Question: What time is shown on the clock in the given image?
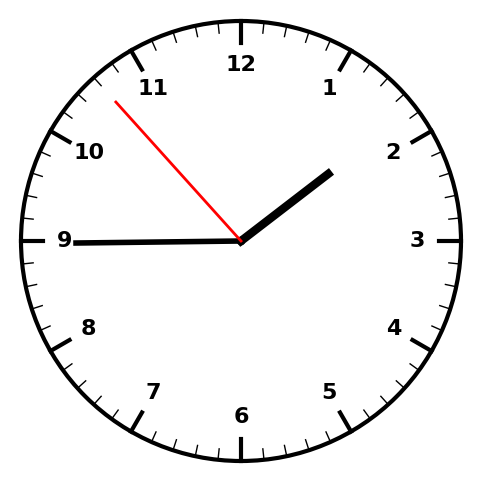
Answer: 01:44:53